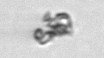
Label: detritus